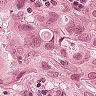
Metastatic tissue present: yes